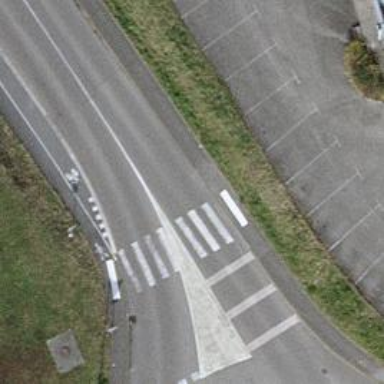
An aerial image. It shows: Zebra crossing on the road.